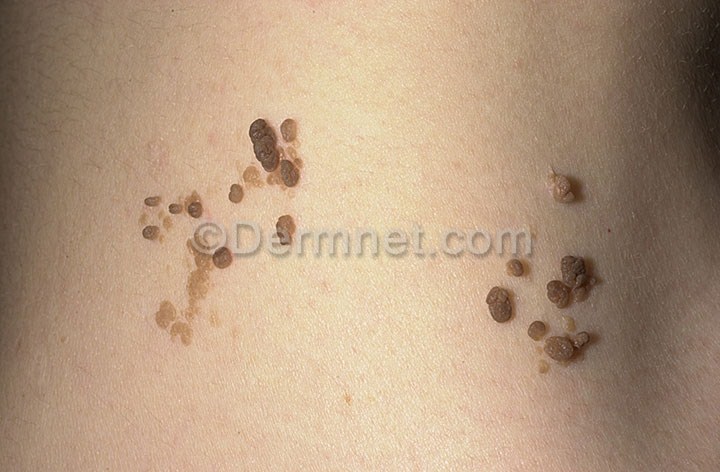
Disease: Seborrheic Keratoses and other Benign Tumors